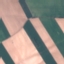
Land use / land cover class: AnnualCrop